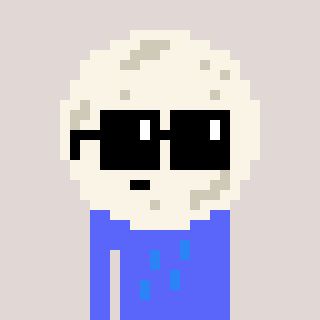
a pixel art character with square black sunglasses, a moon-shaped head and a purple-colored body on a warm background